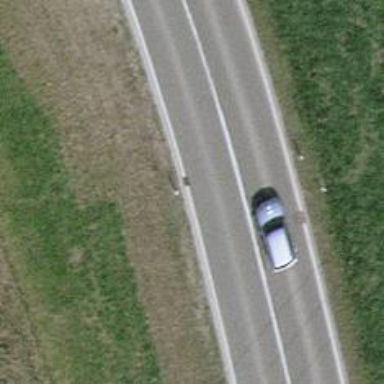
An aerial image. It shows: Secondary road with asphalt surface.